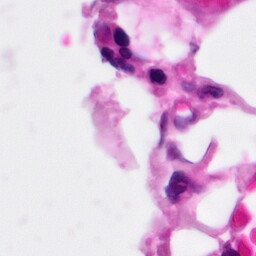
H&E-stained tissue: Pancreatic